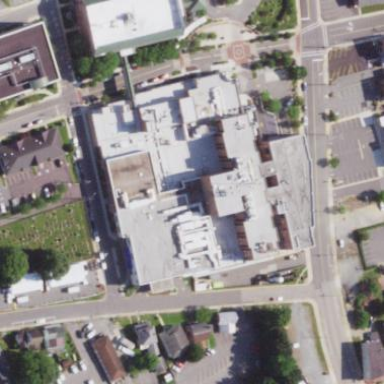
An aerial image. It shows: Hospital building.